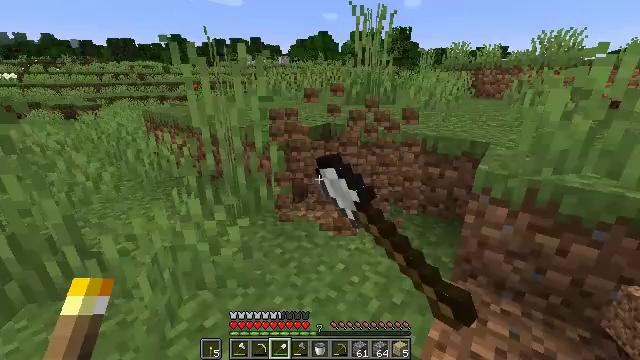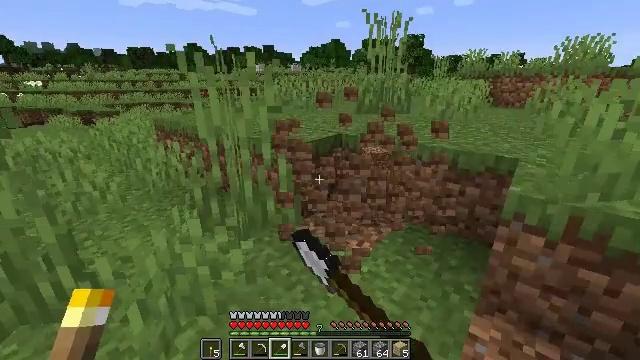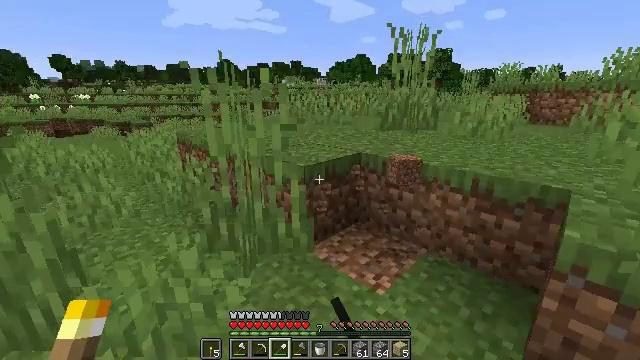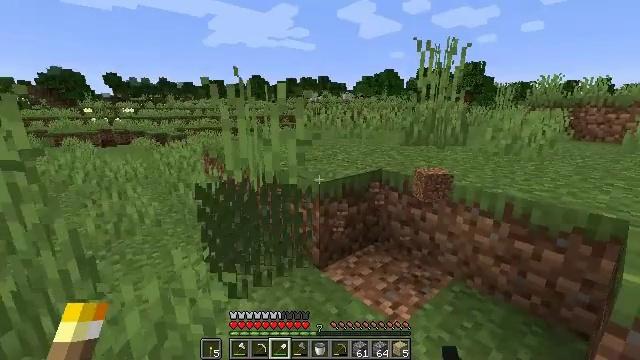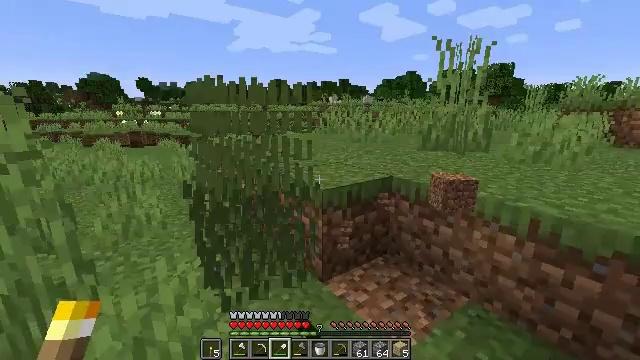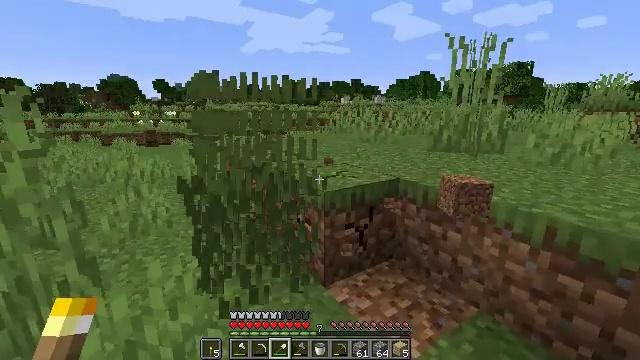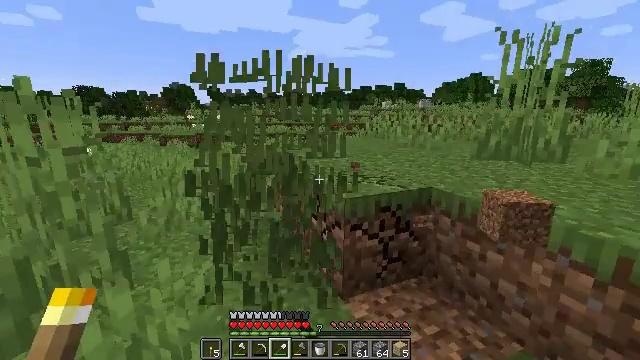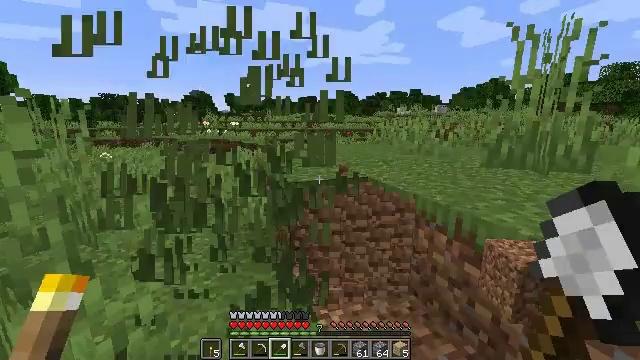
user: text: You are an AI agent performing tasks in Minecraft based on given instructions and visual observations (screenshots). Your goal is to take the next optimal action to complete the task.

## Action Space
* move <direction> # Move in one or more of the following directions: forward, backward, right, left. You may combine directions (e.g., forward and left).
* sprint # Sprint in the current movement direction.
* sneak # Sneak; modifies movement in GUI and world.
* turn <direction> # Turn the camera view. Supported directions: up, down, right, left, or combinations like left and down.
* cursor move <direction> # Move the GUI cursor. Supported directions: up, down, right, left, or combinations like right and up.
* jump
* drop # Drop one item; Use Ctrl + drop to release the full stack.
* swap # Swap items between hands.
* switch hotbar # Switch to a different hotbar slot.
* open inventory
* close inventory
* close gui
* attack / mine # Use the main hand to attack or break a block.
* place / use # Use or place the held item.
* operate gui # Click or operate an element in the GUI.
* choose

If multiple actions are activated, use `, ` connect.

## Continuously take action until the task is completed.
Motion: motion action
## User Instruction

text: Gather tall grass by hitting it.
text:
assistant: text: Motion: move forward, turn left and up, attack / mine
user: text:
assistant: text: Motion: move forward and move right, turn left and up, attack / mine
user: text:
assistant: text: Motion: move forward and move right, turn left and up, attack / mine
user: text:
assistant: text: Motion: move forward and move right, turn left, attack / mine
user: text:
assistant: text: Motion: move forward and move right, turn left, attack / mine
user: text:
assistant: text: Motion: move forward and move right, turn left, attack / mine
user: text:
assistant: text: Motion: move forward and move right, turn left and up, attack / mine
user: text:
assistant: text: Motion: attack / mine